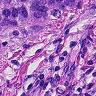
Metastatic tissue present: yes